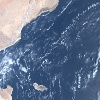
Label: water